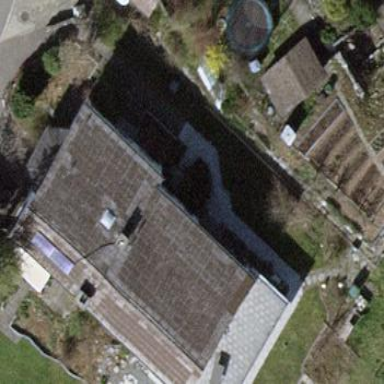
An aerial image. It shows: Building with gabled roof.